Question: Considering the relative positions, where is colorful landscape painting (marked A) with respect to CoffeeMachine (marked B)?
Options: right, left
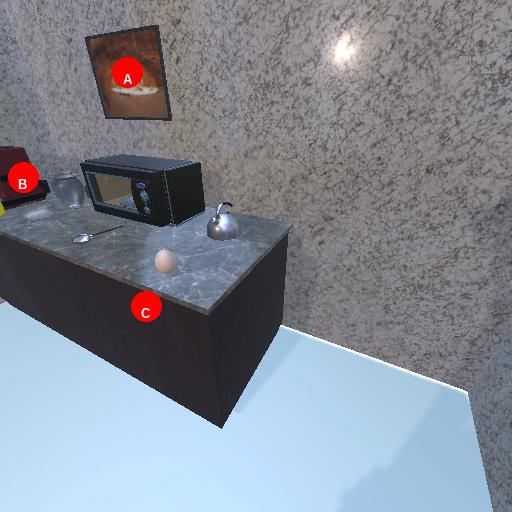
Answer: right